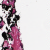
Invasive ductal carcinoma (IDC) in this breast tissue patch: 0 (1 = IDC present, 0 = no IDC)